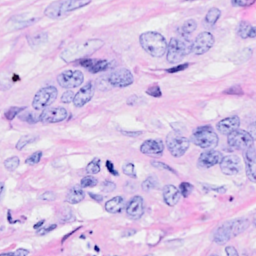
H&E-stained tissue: Breast